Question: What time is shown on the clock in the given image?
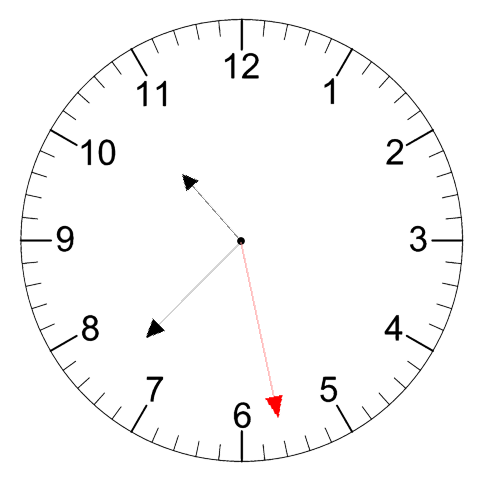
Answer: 10:37:28